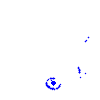
Particle: electron